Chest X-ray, PA view. Patient: 32 years old, sex M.
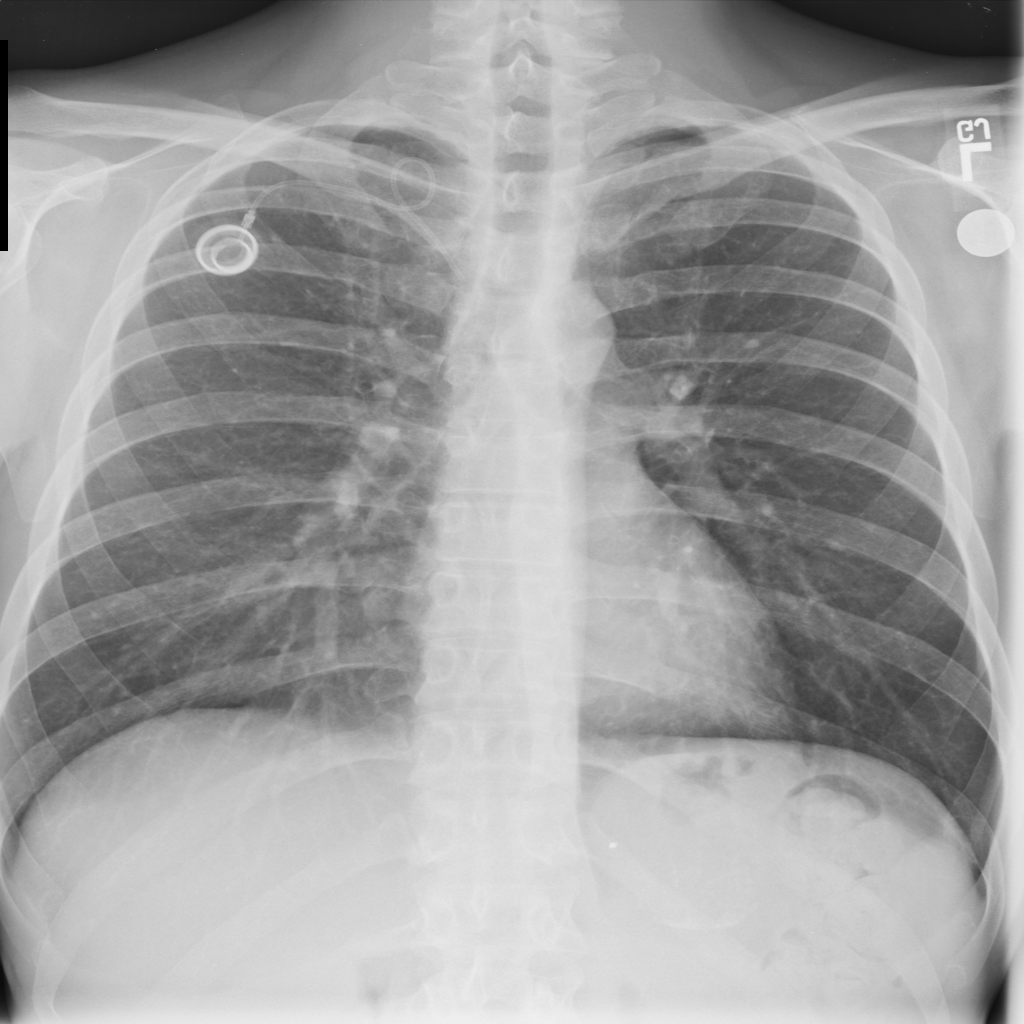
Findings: No Finding